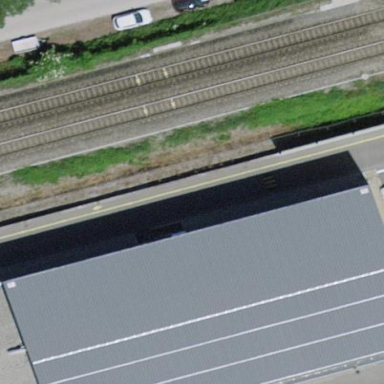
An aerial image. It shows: Hangar located at airport.